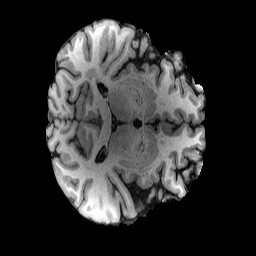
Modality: T1w
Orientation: axial
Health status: healthy